Question: I have a box '#box' with width: 100%, height: 100%, padding: 5px, margin: 5px; border: 5px;
I need in HTML5 layout correctly display that.
Now i have that:

But i need fit block in body area.
Code:
'''
<!DOCTYPE html>
<style>
body,html {
width: 100%;
height: 100%;
margin: 0;
}
#box {
width: 100%;
height: 100%;
border: 5px solid red;
padding: 15px;
margin: 20px;
}
</style>
<body>
<div id="box">
Text will be here
</div>
</body>
'''
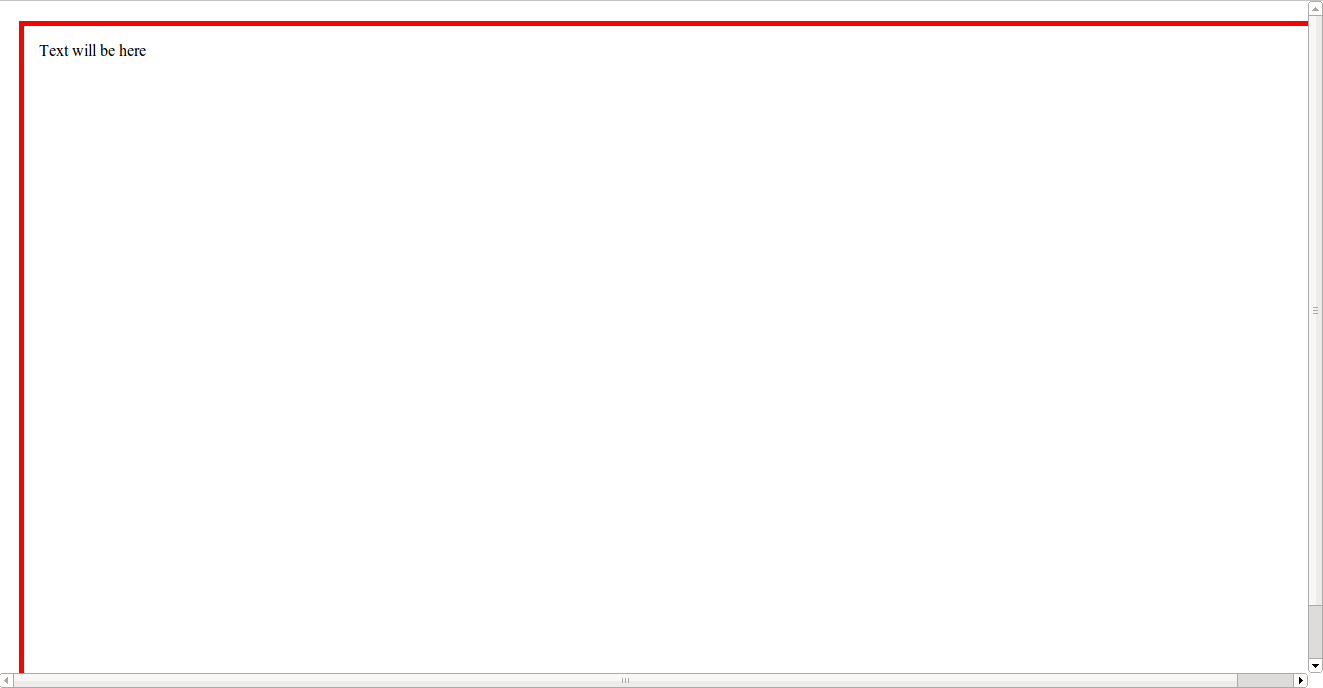
Answer: The browser does excacly what you are telling him to do :)
However I think you don't like the overflow it has.
What happens is that your '#box' expands because of your border and padding. You can make these properties inset, so it does not expand your element. You can do this with 'box-sizing':
'''
#box {
width: 100%;
height: 100%;
border: 5px solid red;
padding: 15px;
/*margin: 20px;*/
box-sizing: border-box;
}
'''
However you can not do the same with the 'margin', because the element is pushing itself from the body: it does what it supposes to do.
You can make a workaround by doing the same thing as above:
'''
body
{
padding: 20px;
box-sizing: border-box;
}
'''
'#box'
## jsFiddle
To prevent the double padding space, you should only apply it on the body element (or html, but i prefer the body as that is your visual element in the end).